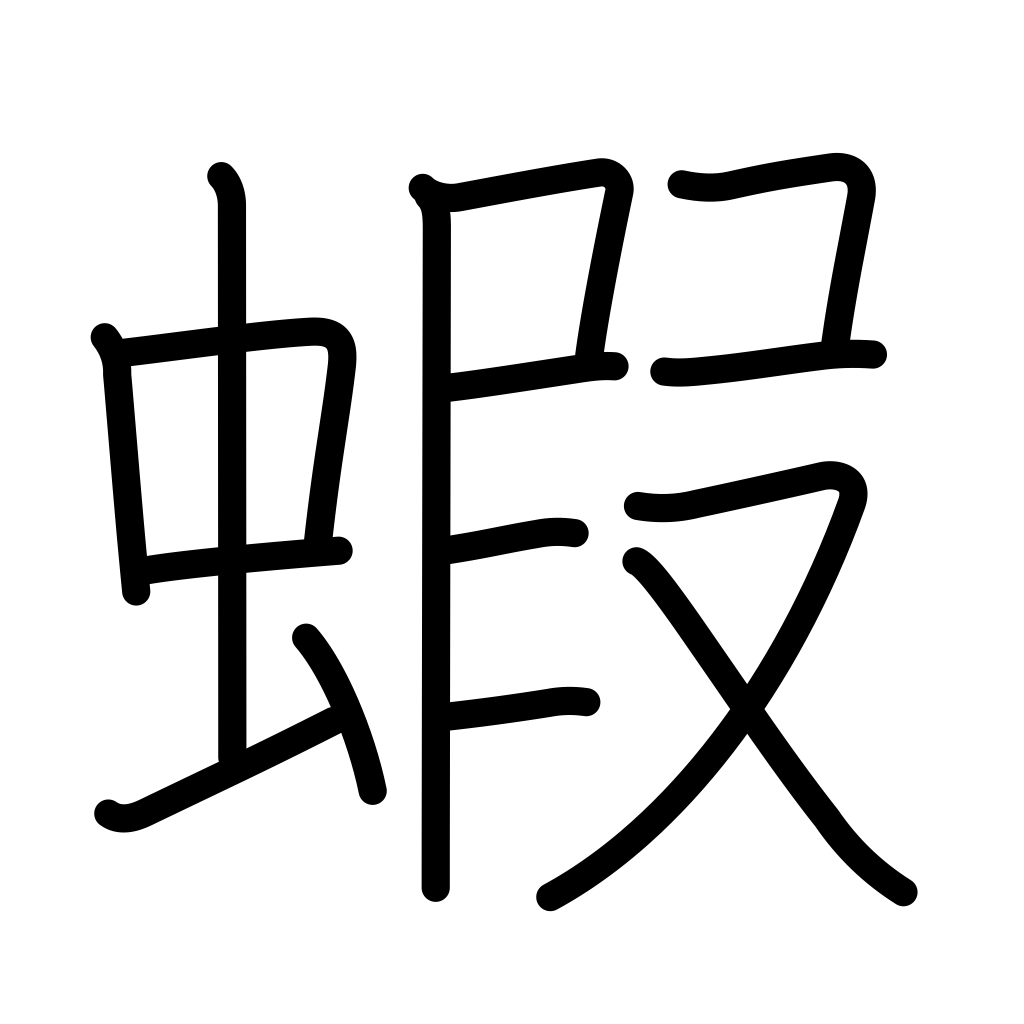
Meaning: shrimp, prawn, lobster